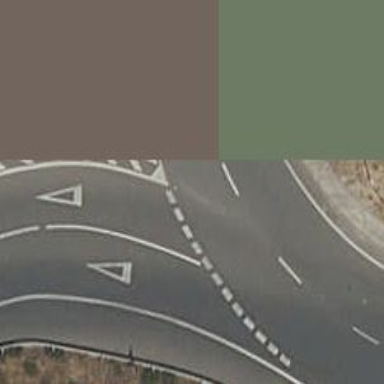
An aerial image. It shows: Roundabout at primary highway.